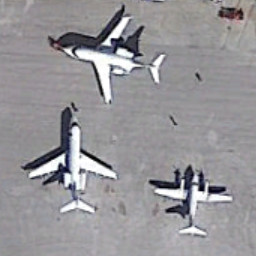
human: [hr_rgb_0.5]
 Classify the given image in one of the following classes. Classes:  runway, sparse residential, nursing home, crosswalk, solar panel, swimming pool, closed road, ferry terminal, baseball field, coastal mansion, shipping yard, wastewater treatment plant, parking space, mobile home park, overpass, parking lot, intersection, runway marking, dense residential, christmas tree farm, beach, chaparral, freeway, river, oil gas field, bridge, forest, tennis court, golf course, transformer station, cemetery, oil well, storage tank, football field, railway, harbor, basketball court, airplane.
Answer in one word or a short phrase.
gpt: airplane